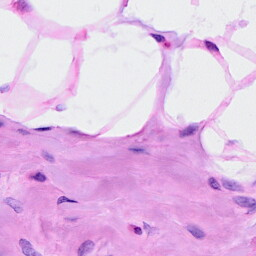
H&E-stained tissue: Breast